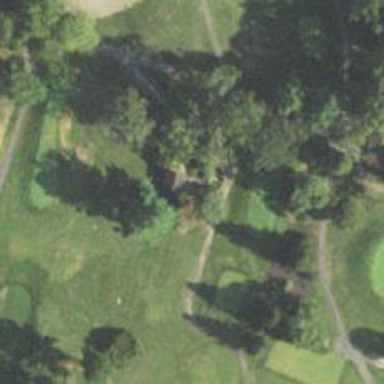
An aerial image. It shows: Service road used as golf cart path.